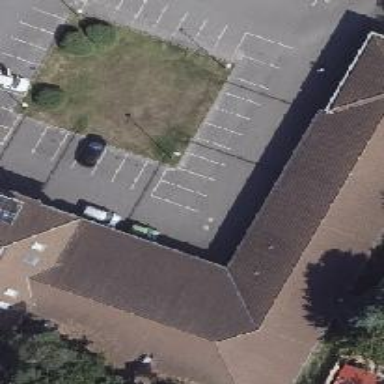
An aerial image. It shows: Building with gabled roof oriented across.